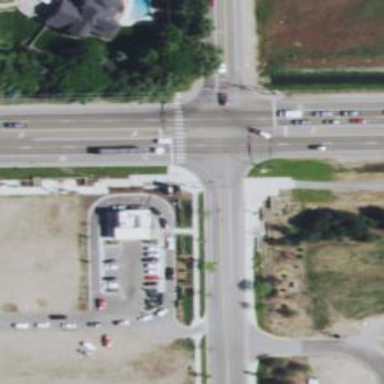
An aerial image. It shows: Marked crossing on footway.